Interaction volume radius: 5 \u00c5
Interaction volume height: 20 \u00c5
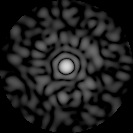
Disorder parameter: 0.8532